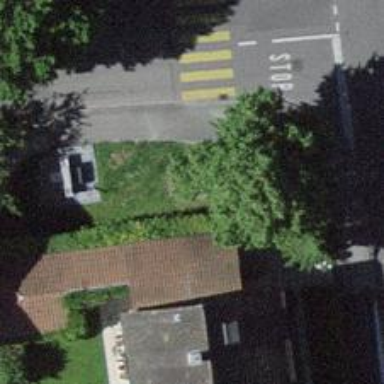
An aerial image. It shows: Brown bench.